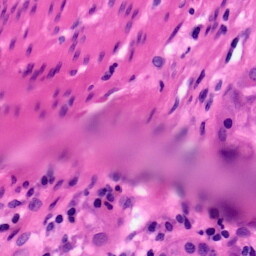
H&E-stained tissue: Pancreatic